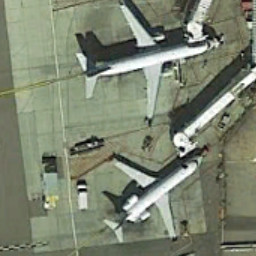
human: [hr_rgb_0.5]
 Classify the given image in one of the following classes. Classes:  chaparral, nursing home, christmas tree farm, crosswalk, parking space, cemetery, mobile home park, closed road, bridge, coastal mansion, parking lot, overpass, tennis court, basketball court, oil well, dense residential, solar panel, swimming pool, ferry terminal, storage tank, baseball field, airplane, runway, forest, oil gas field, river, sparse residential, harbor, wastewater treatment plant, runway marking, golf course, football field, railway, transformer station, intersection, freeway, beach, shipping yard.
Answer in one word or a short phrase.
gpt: airplane